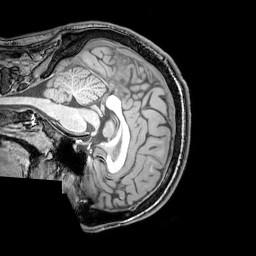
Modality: T1w
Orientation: sagittal
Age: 25
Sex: male
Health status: healthy
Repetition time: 0.081 s
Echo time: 0.037 s